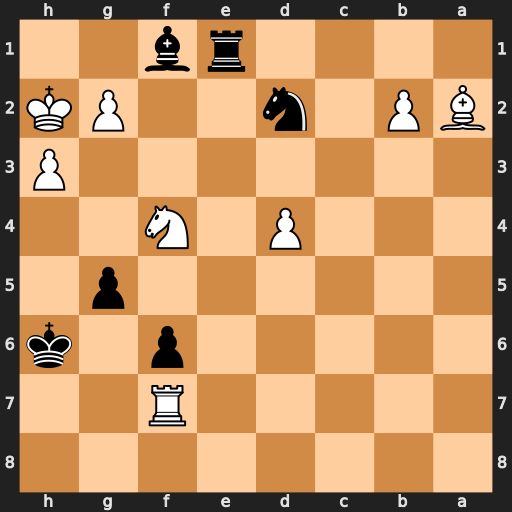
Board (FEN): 8/5R2/5p1k/6p1/3P1N2/7P/BP1n2PK/4rb2
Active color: b
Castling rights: -
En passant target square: -
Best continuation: gxf4 Rxf6+ Kg5